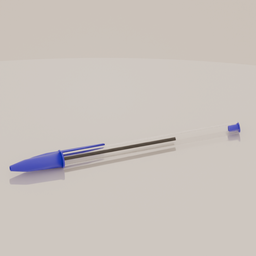
Label: tools